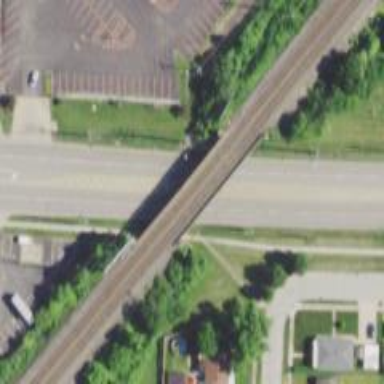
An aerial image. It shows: Bridge over railway line.